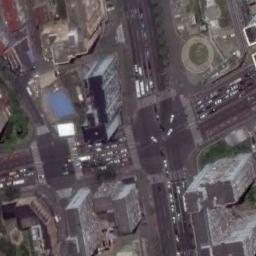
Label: intersection